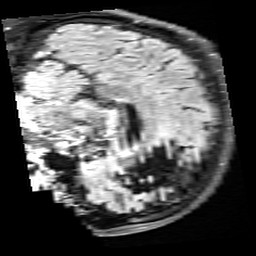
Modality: FLAIR
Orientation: sagittal
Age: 52
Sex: male
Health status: healthy
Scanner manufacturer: siemens
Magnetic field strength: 3 T
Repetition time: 9 s
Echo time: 0.088 s